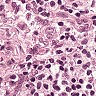
Metastatic tissue present: no